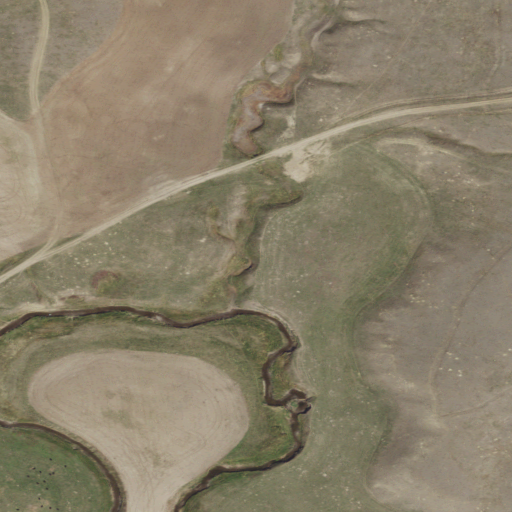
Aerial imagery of valley in Montana named Kuhr Coulee containing grassland, shrub, and cultivated crops